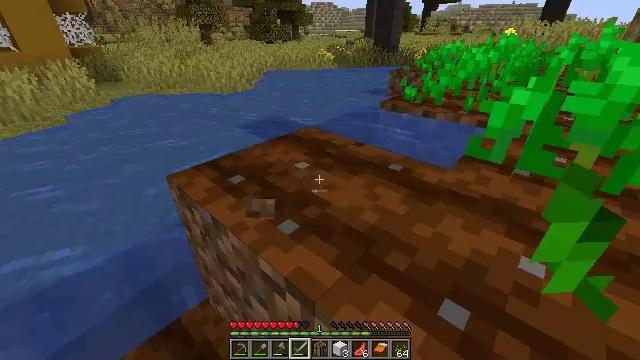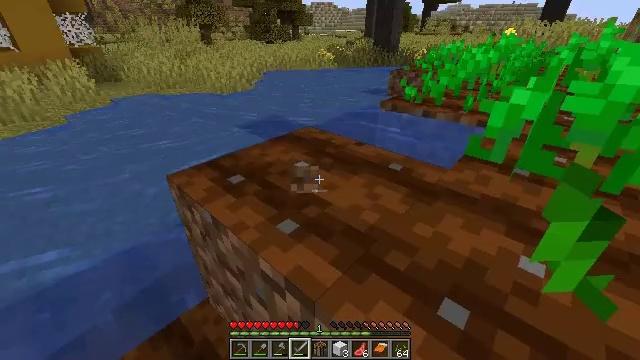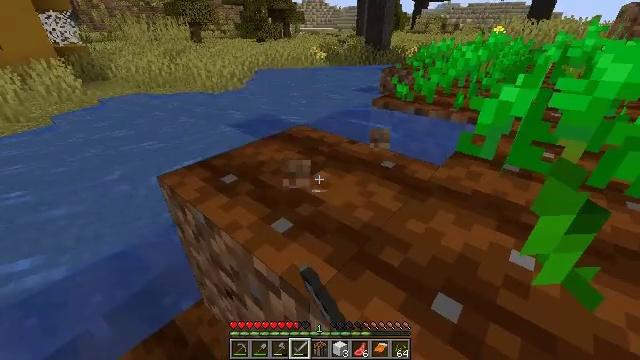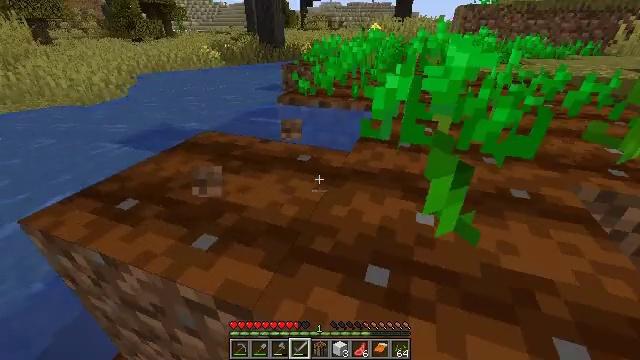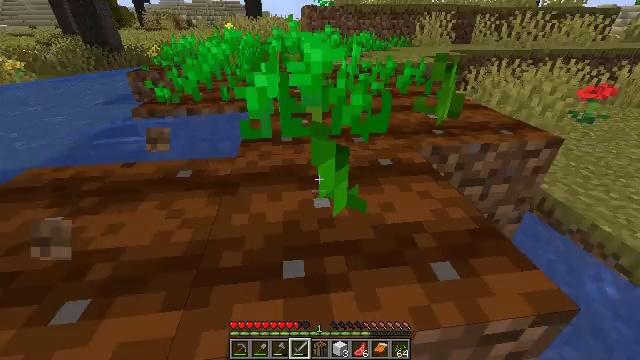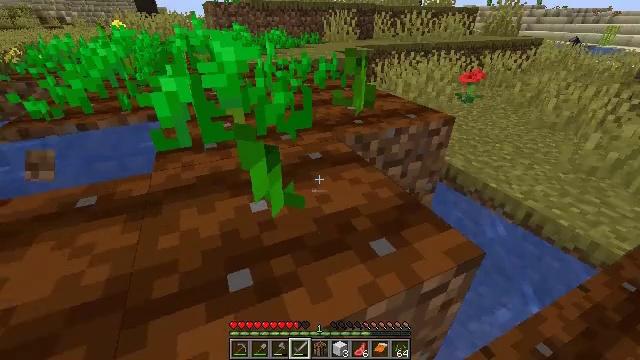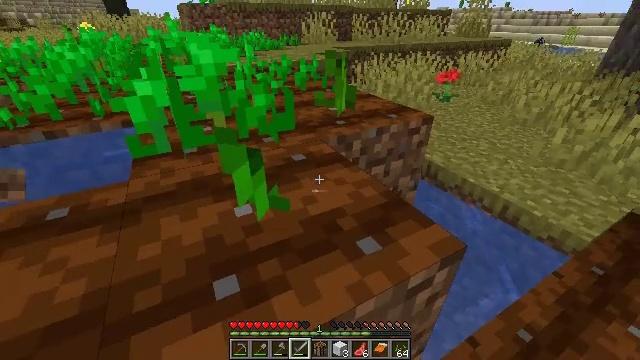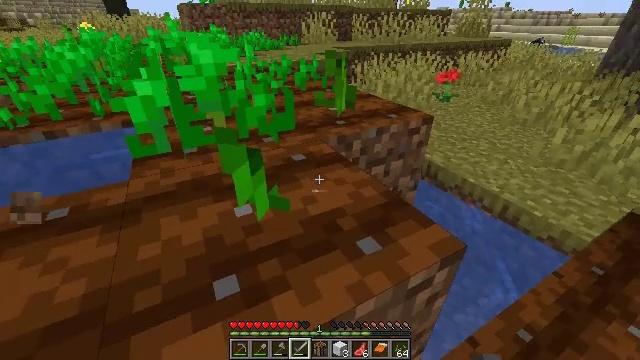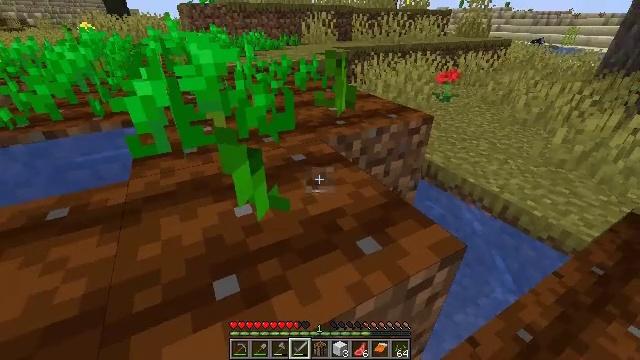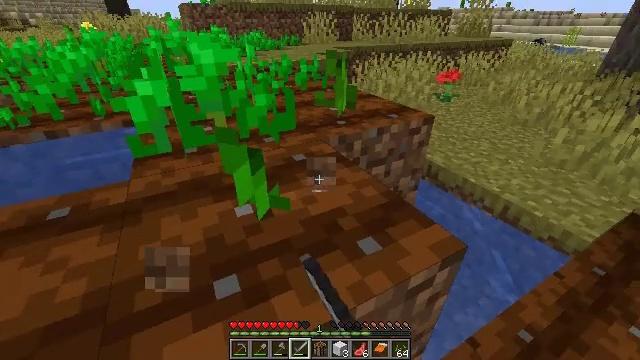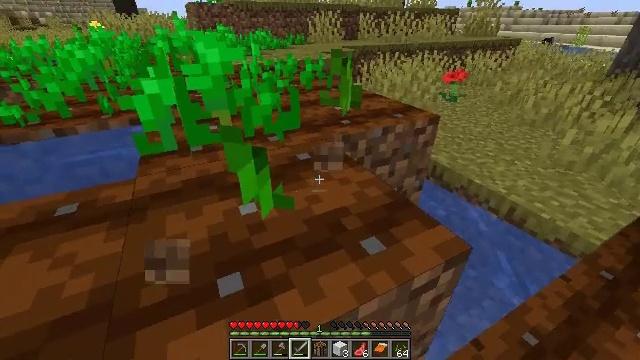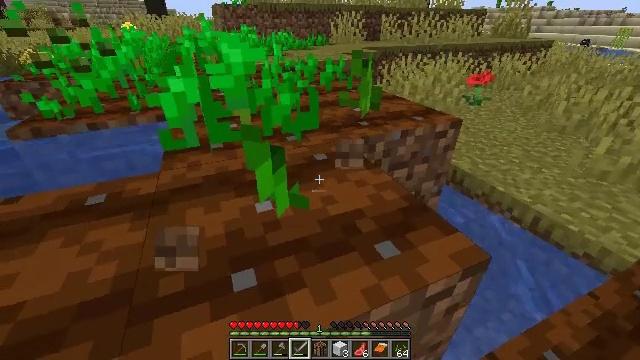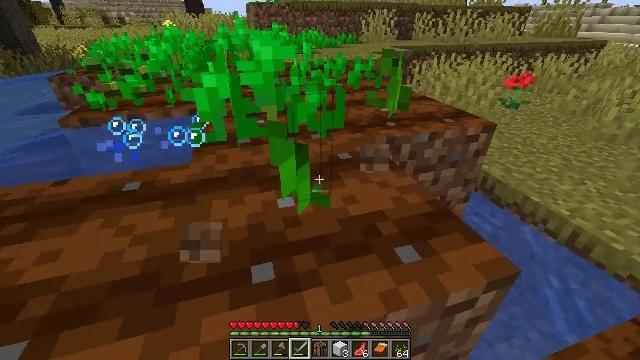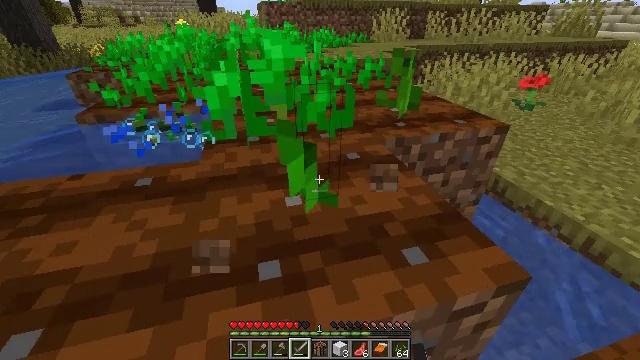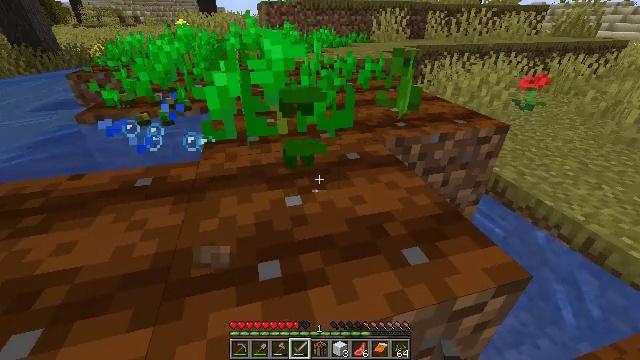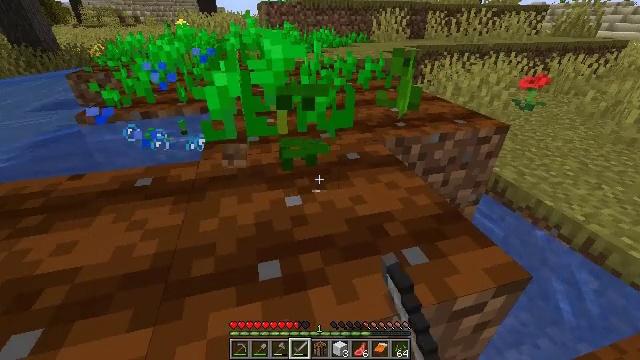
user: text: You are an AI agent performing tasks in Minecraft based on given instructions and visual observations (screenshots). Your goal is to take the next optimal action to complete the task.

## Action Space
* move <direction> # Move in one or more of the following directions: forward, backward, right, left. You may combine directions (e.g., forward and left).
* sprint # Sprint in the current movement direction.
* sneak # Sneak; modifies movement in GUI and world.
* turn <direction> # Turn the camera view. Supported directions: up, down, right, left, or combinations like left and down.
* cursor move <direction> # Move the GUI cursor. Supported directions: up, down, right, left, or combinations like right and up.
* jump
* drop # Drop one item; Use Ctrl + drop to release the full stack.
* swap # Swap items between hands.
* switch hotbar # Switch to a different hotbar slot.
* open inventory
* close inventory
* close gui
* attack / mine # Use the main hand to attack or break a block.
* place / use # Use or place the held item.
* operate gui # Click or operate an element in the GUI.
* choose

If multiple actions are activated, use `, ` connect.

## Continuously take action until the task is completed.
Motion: motion action
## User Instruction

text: Mine the melon stem to gather resources.
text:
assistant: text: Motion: attack / mine
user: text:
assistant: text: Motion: turn right, attack / mine
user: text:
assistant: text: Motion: turn right
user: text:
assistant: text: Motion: turn right
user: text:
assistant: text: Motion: turn right
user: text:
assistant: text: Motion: turn right
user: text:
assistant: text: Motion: no_op
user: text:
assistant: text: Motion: attack / mine
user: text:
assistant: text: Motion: attack / mine
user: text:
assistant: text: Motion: turn left
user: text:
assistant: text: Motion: turn left
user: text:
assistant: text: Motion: turn left
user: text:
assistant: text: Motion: turn left
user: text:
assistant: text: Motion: attack / mine
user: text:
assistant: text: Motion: attack / mine
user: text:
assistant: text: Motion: attack / mine
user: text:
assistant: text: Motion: no_op
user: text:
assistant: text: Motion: no_op
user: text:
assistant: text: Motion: no_op